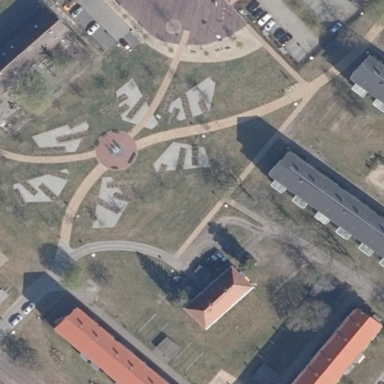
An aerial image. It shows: Park.